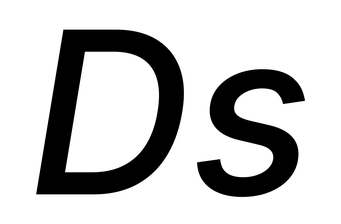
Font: Inter-Italic_Medium_Italic